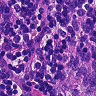
Metastatic tissue present: no